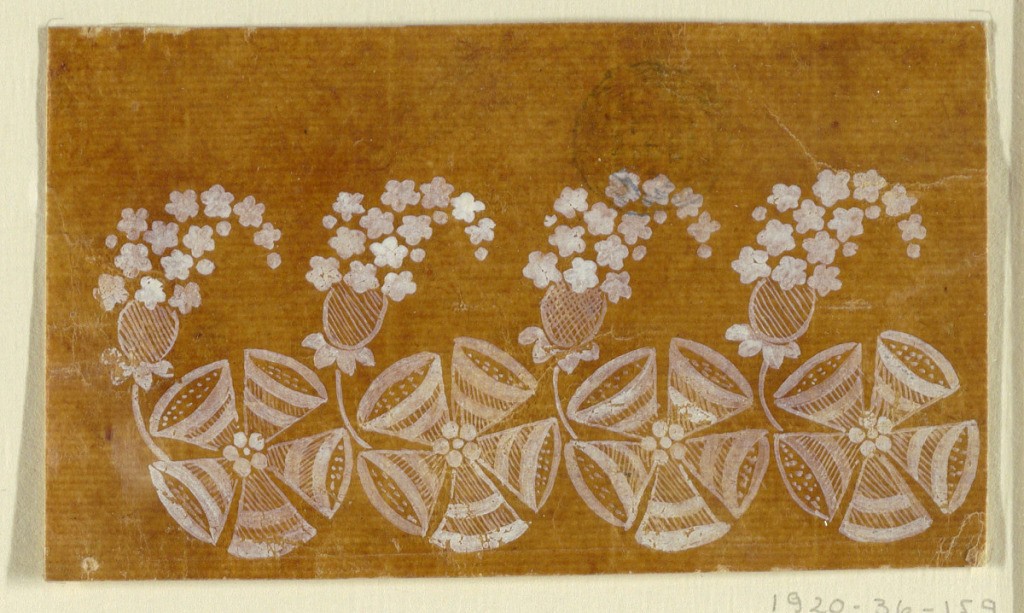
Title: Design for an Embroidered or Woven Horizontal Border of the "Fabrique de St. Ruf"
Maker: Fabrique de Saint Ruf, Lyon, France
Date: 1805–1815
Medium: Brush and white gouache on glazed tracing paper
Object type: Drawing
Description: The repeat, four of which are shown, consists of five bell-like forms disposed radially around a central rosette, and of a bough with a fantastic cluster of flowers rising on the left side.